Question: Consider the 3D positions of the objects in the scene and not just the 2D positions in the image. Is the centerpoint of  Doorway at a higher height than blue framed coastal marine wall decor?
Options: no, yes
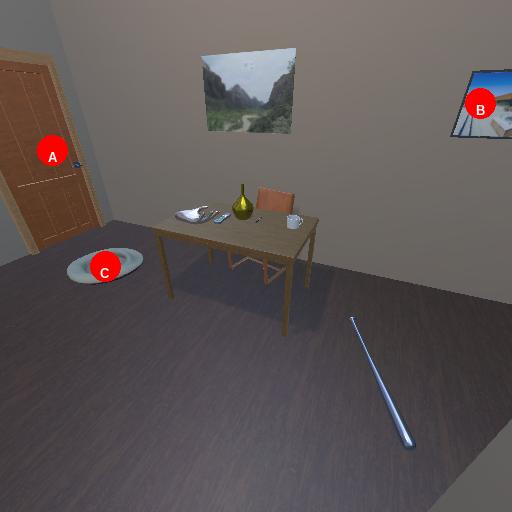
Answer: no